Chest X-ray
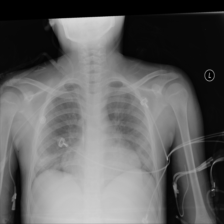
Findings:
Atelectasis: negative
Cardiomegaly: negative
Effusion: negative
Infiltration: negative
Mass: negative
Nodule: negative
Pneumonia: negative
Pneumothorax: negative
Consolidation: negative
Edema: negative
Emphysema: negative
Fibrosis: negative
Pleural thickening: negative
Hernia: negative